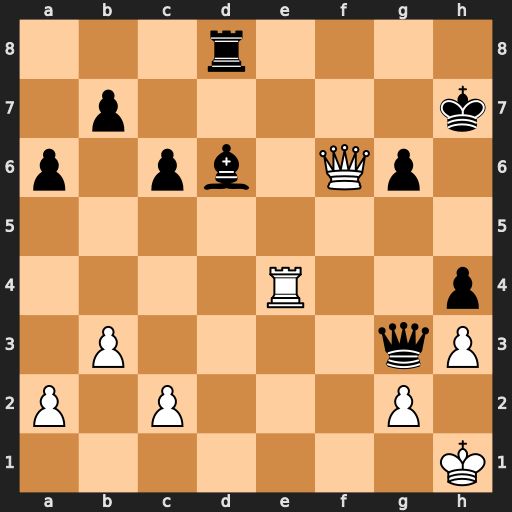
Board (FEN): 3r4/1p5k/p1pb1Qp1/8/4R2p/1P4qP/P1P3P1/7K
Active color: w
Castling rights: -
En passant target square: -
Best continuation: Rxh4+ Qxh4 Qxh4+